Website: crate-barrel
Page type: receipt
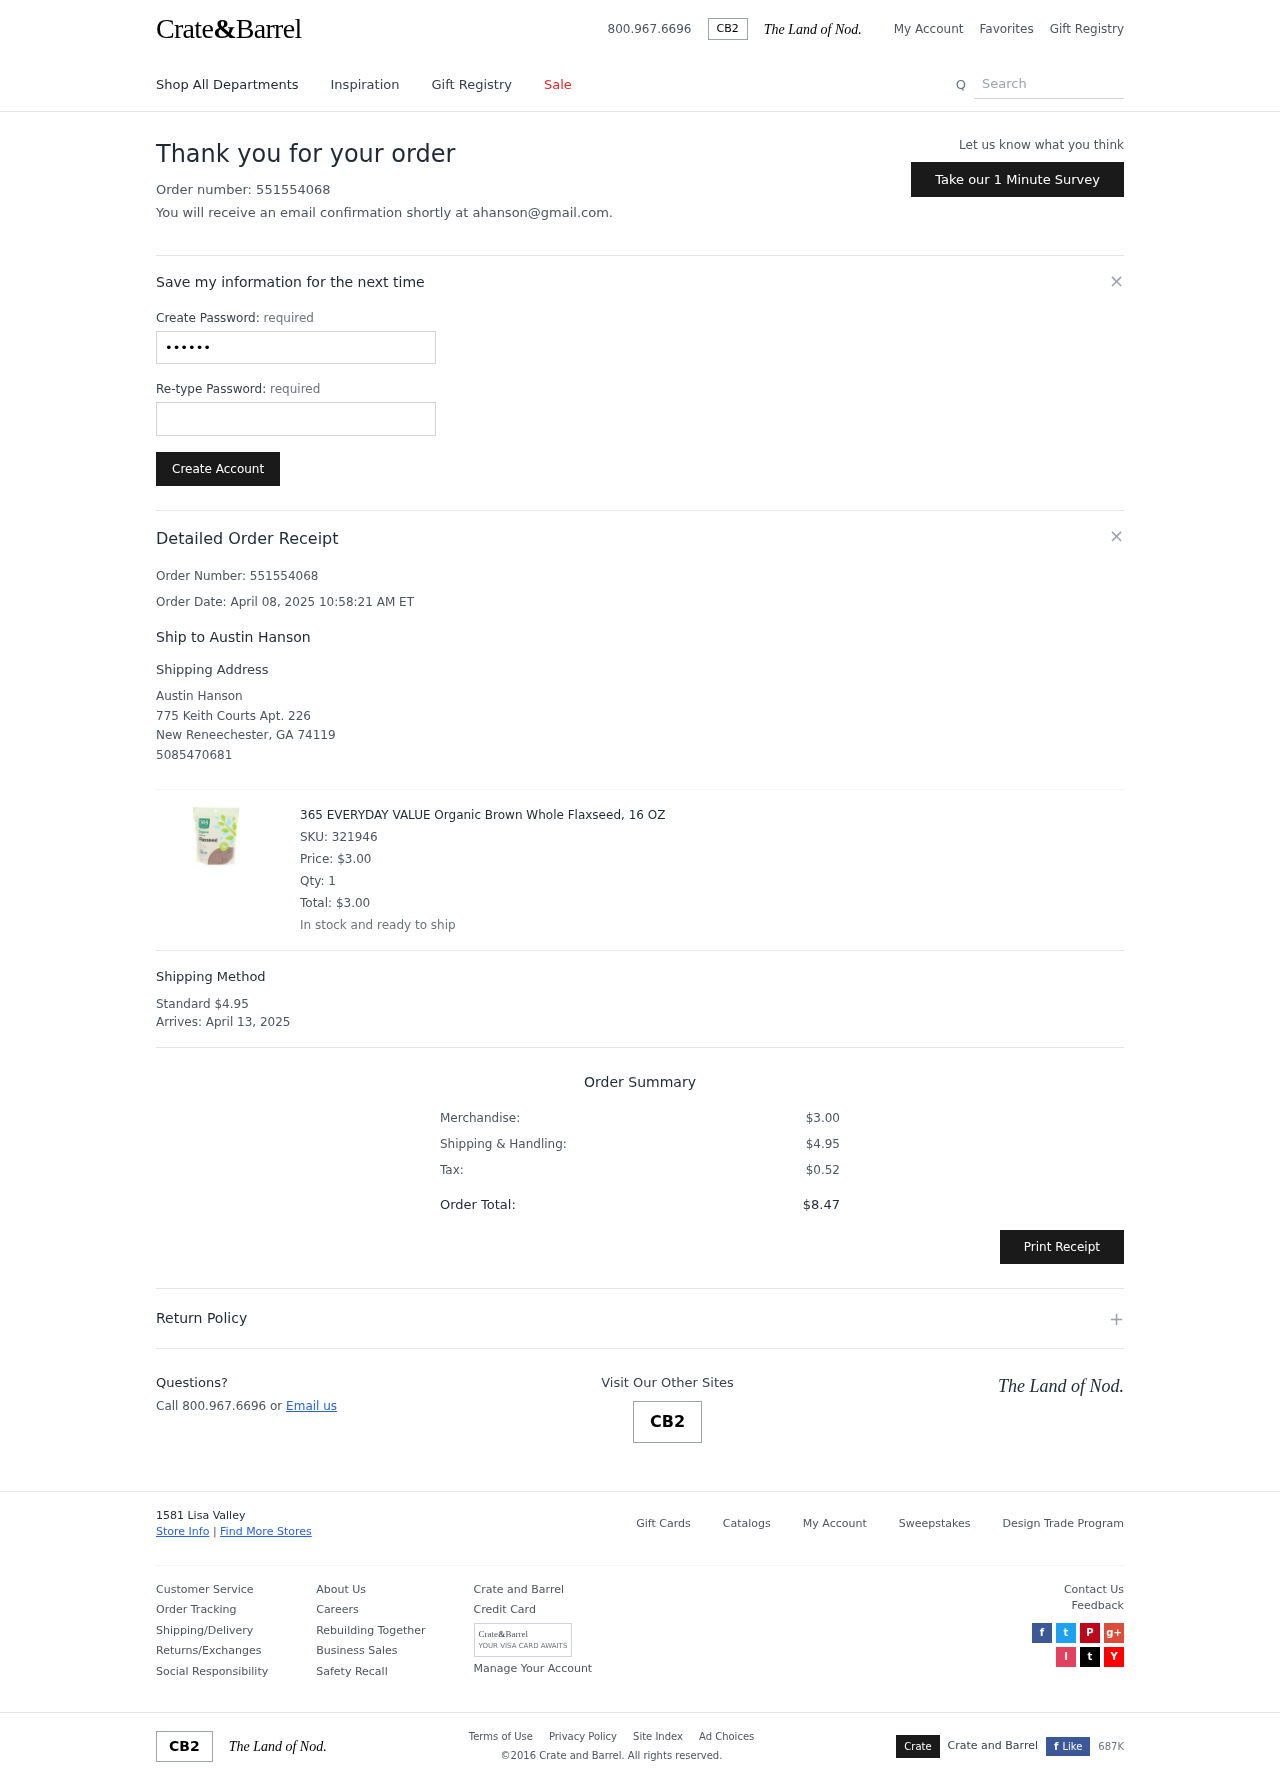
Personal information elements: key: PII_CITY
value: New Reneechester
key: PII_EMAIL
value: ahanson@gmail.com
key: PII_FULLNAME
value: Austin Hanson
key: PII_FULLNAME
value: Ship to Austin Hanson
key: PII_PHONE
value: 5085470681
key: PII_POSTCODE
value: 74119
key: PII_STATE_ABBR
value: GA
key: PII_STREET
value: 775 Keith Courts Apt. 226
Product elements: key: PRODUCT1_NAME
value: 365 EVERYDAY VALUE Organic Brown Whole Flaxseed, 16 OZ
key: PRODUCT1_PRICE
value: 3
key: PRODUCT1_QUANTITY
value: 1
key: PRODUCT1_SKU
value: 321946
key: PRODUCT1_TOTAL
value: $3.00
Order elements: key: ORDER_ID
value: Order Number: 551554068
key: ORDER_ID
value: Order number: 551554068
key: ORDER_DATE
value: Order Date: April 08, 2025 10:58:21 AM ET
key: ORDER_SHIPPING_COST
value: $4.95
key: ORDER_DELIVERY_DATE
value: April 13, 2025
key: ORDER_SUBTOTAL
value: $3.00
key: ORDER_TAX
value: $0.52
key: ORDER_TOTAL
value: $8.47
Search elements: key: HEADER_SEARCH
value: Search